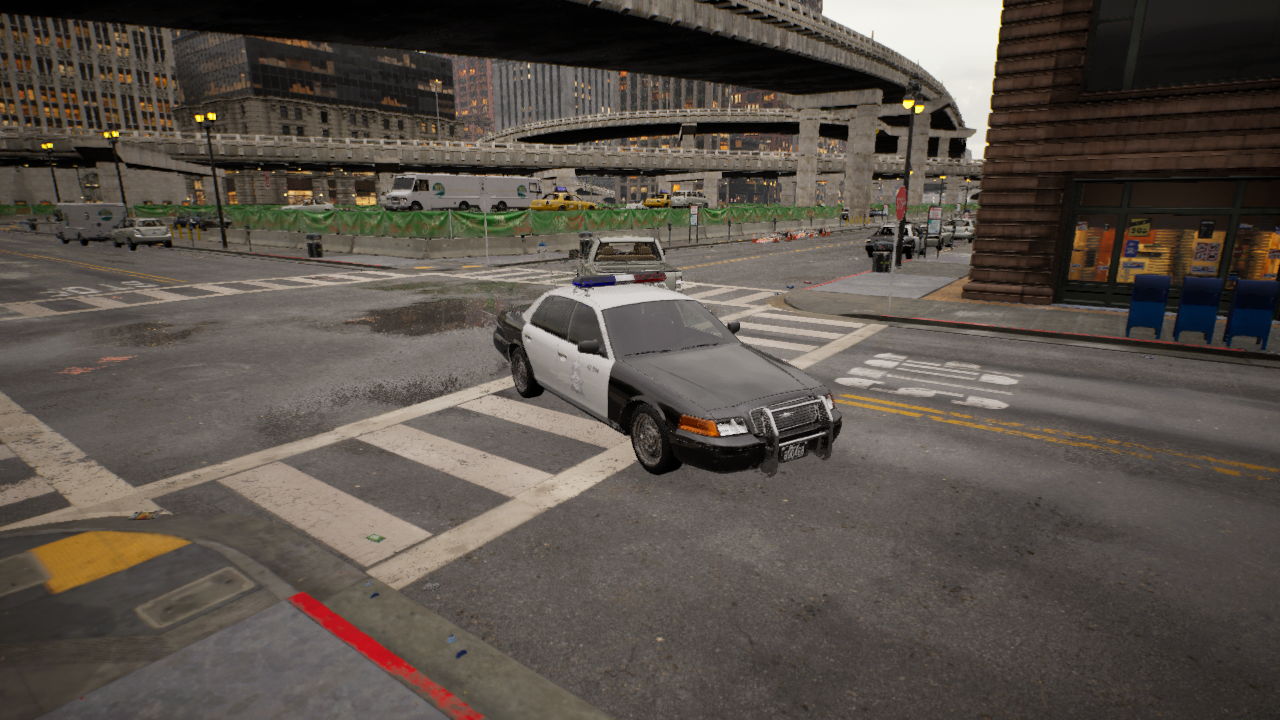
Venue: intersection
Lighting: golden hour
Vehicle rig: sedan